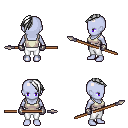
a pixel art fantasy rpg character, female body template, dark elf, purple skin, white pirate shirt, white pants, white long mohawk hairstyle, metal gloves, spear, four views (front, back, left, right), 2x2 character sprite sheet, small pixel art, hard edges, no anti-aliasing